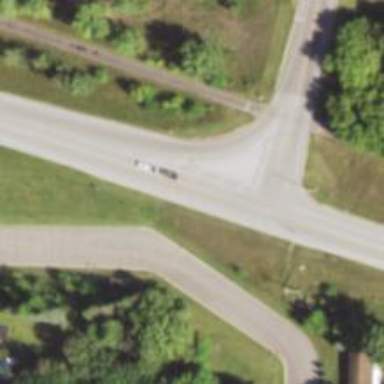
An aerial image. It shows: Asphalt road with secondary link designation.